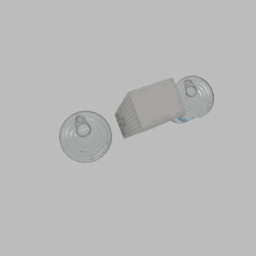
Label: mechanical